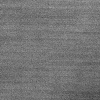
Atmospheric dust classification: dusty